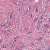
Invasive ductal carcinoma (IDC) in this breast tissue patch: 1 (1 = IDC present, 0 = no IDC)